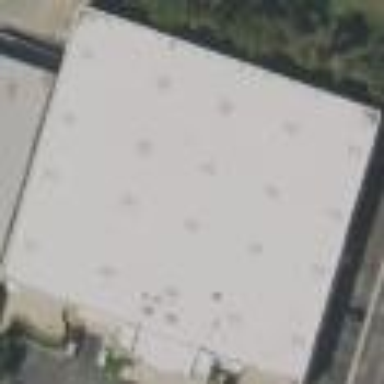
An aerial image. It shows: Warehouse.